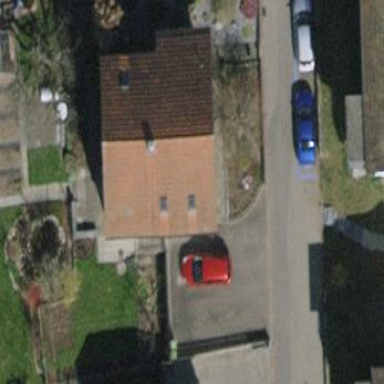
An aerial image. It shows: Pitched roof building.